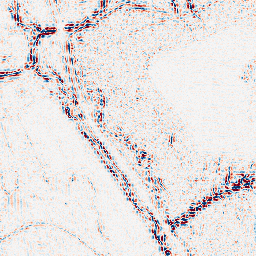
Category: wavelet
Decomposition family: wavelet_biorthogonal
Decomposition parameters: wavelet: bior4.4
level: 2
Upsampling method: regularized
Upsampling parameters: scale: 2
lambda_reg: 0.01
Upsampling scale: 2